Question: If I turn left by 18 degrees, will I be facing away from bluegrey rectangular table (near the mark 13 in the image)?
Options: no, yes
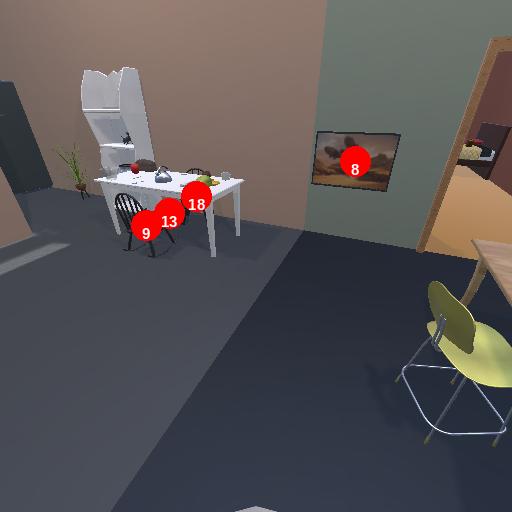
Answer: no